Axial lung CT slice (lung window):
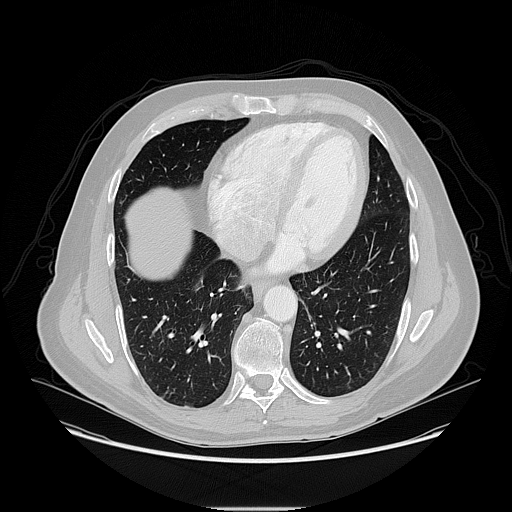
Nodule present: no